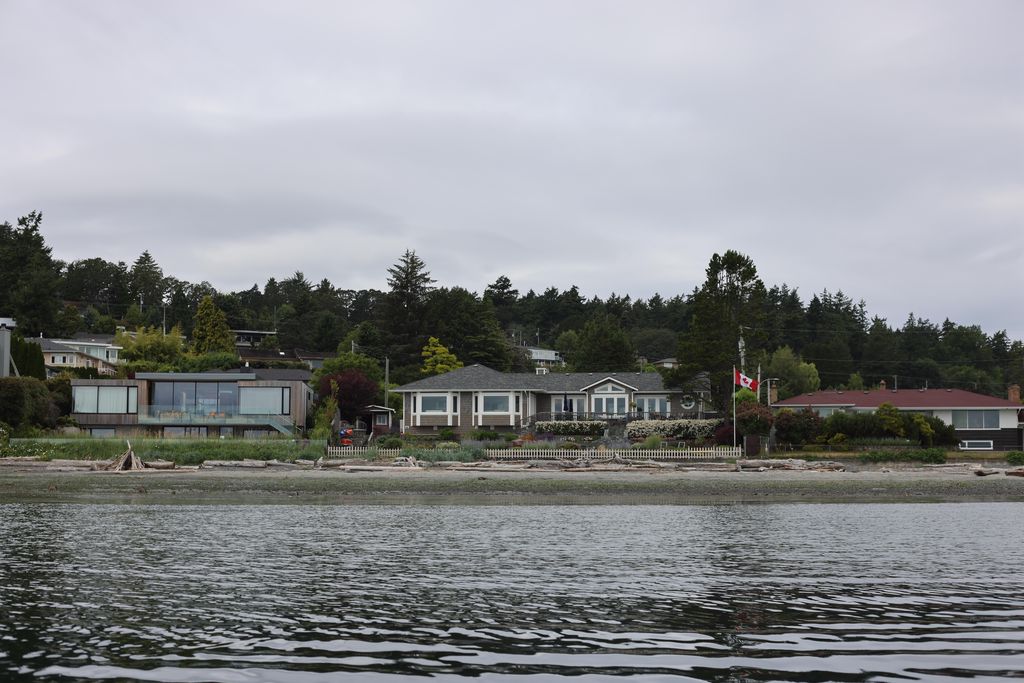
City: victoria